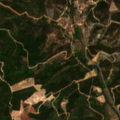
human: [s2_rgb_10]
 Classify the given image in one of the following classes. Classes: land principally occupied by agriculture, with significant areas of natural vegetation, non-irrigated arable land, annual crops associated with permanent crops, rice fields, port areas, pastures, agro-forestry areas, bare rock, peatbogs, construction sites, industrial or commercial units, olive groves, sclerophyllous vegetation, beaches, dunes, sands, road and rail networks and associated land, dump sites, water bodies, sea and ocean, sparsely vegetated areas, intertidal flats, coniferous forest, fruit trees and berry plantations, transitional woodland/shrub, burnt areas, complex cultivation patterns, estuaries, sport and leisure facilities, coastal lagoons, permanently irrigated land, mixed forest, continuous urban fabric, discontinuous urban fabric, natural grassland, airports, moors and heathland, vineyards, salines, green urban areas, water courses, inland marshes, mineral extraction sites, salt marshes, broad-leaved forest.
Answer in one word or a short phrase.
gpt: complex cultivation patterns, transitional woodland/shrub